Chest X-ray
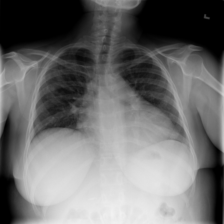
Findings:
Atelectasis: negative
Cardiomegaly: negative
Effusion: negative
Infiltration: positive
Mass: negative
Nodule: positive
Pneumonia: negative
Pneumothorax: negative
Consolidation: negative
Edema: negative
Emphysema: negative
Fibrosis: negative
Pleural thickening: negative
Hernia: negative